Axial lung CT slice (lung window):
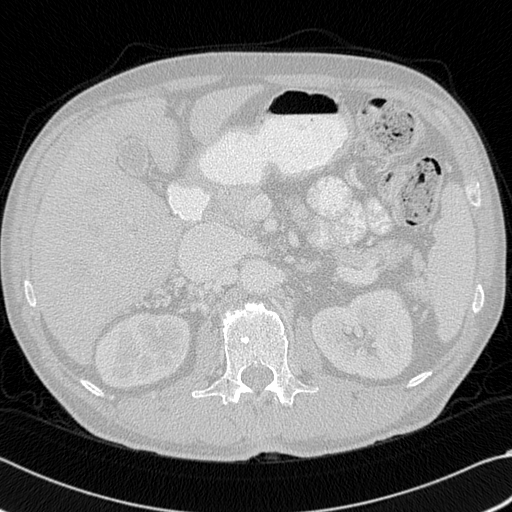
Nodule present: no